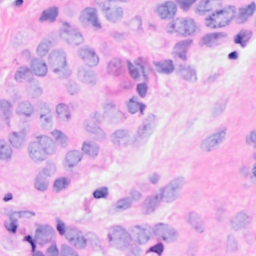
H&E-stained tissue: Breast